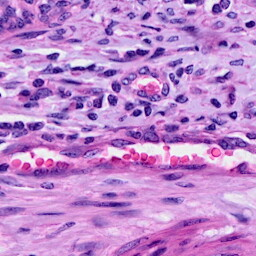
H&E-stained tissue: Cervix